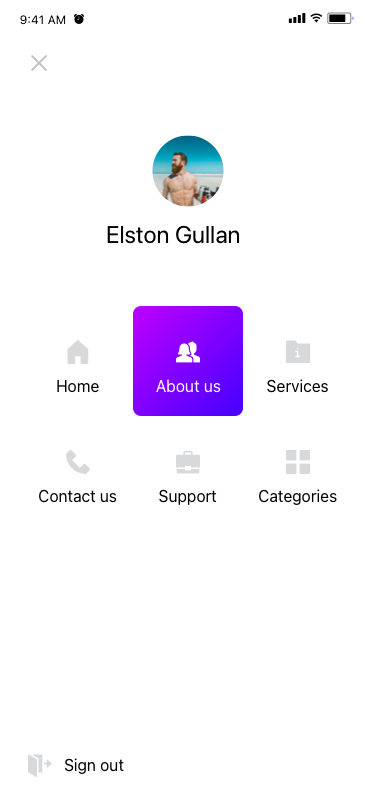
Text in this UI design:
About us
Elston Gullan
UI Text/Heading/H4/Hightlight
9:41 AM
Sign out